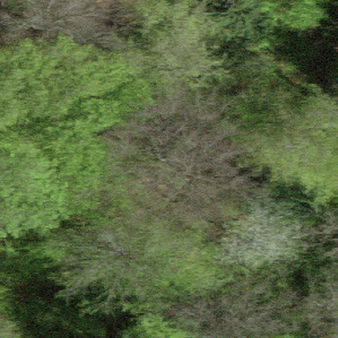
Label: other